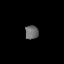
Tissue: lung
Cell type: Endothelial cells
Senescence score: 0.7194
Nuclear area (px): 177
Mean DAPI intensity: 110.644